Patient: sex M, age 83
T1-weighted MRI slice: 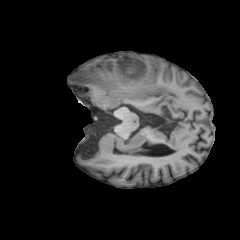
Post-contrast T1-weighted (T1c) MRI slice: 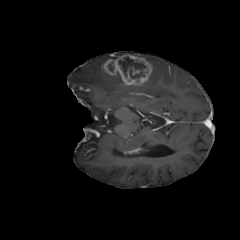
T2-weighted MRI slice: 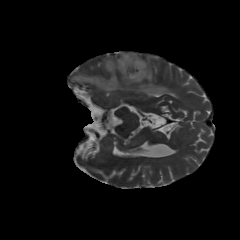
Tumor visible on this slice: yes
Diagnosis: Glioblastoma, IDH-wildtype
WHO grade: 4